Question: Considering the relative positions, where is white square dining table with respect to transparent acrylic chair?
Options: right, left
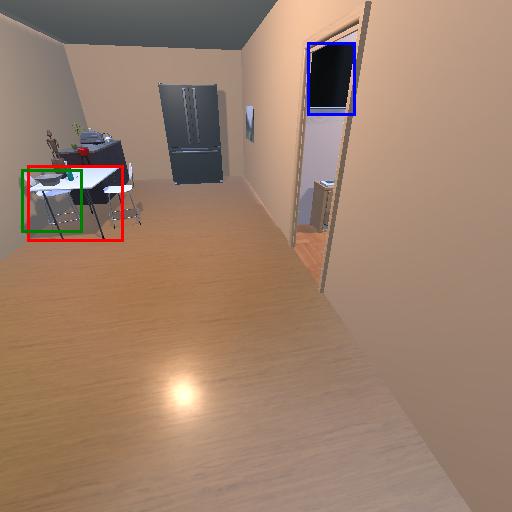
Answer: right